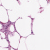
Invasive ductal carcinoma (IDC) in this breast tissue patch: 0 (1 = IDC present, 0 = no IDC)